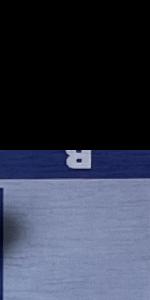
Label: Empty